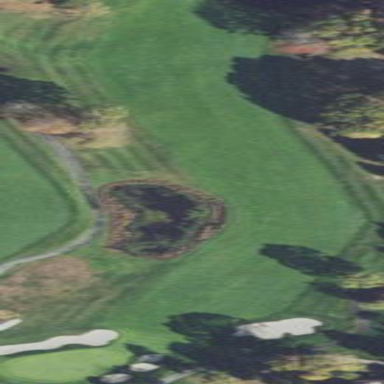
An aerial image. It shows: Golf fairway surrounded by grass.